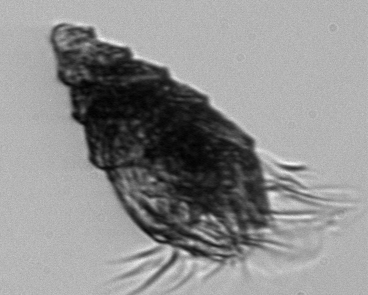
Label: Laboea_strobila